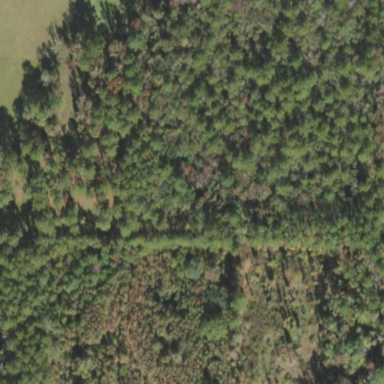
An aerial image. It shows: Mixed woodland area with various types of leaves.